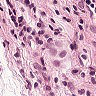
Metastatic tissue present: yes